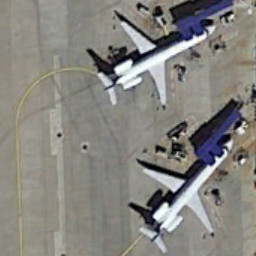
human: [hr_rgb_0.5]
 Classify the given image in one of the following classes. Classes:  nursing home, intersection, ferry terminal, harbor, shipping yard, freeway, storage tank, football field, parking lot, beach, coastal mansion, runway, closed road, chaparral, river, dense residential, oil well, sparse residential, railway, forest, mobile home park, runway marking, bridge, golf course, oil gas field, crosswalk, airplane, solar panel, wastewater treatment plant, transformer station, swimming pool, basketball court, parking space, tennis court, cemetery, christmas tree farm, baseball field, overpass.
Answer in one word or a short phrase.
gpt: airplane